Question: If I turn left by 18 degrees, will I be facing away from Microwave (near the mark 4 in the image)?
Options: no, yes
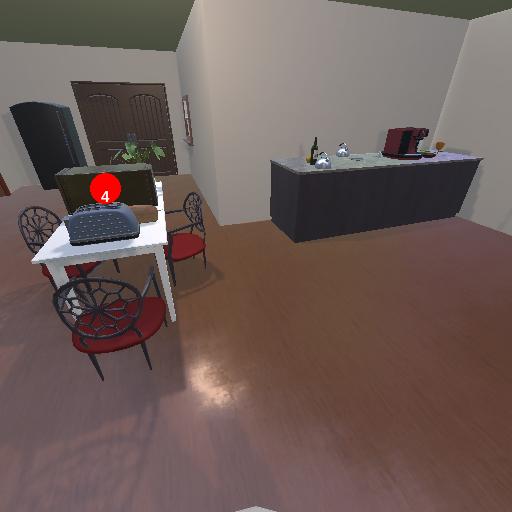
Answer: no